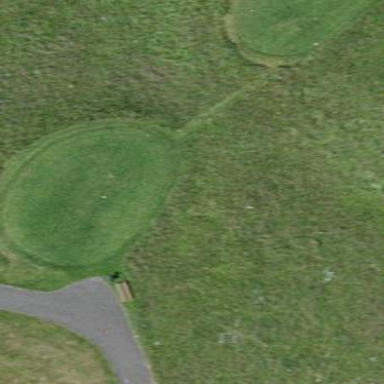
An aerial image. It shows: Golf tee.